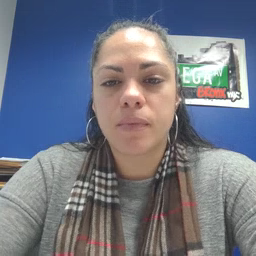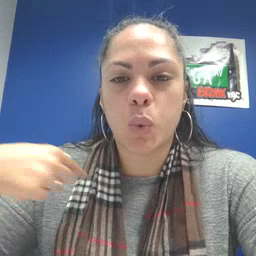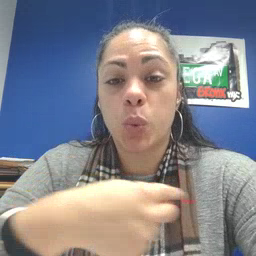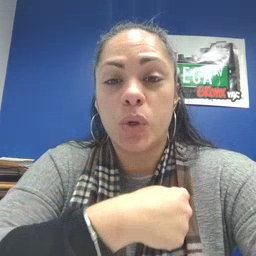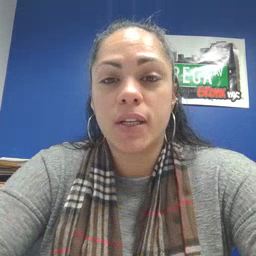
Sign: weus